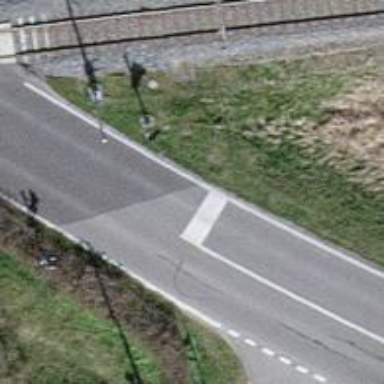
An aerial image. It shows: Secondary road.